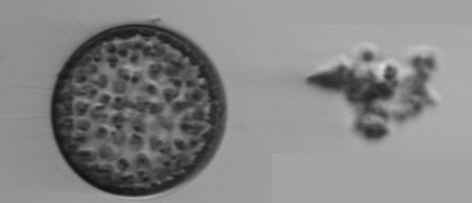
Label: Coscinodiscus